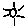
Label: sun